Interaction volume radius: 5 \u00c5
Interaction volume height: 25 \u00c5
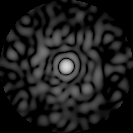
Disorder parameter: 0.814